Question: I've created a simple mac app that uses the Cocoa wrapper for libspotify.
When I export the project as an Application and try to run it, it crashes immediately.
Crash report:
'''
Application Specific Information:
dyld: launch, loading dependent libraries
Dyld Error Message:
Library not loaded: @rpath/CocoaLibSpotify.framework/Versions/A/CocoaLibSpotify
Referenced from: /Users/USER/Desktop/Wunderkiste.app/Contents/MacOS/Wunderkiste
Reason: image not found
'''
otool output:
'''
$ otool -L ~/Desktop/Wunderkiste.app/Contents/MacOS/Wunderkiste
@rpath/CocoaLibSpotify.framework/Versions/A/CocoaLibSpotify (compatibility version 1.0.0, current version 1.0.0)
/System/Library/Frameworks/Cocoa.framework/Versions/A/Cocoa (compatibility version 1.0.0, current version 20.0.0)
/System/Library/Frameworks/Foundation.framework/Versions/C/Foundation (compatibility version 300.0.0, current version 1056.0.0)
/usr/lib/libobjc.A.dylib (compatibility version 1.0.0, current version 228.0.0)
/usr/lib/libSystem.B.dylib (compatibility version 1.0.0, current version 1197.1.1)
/System/Library/Frameworks/AppKit.framework/Versions/C/AppKit (compatibility version 45.0.0, current version 1265.0.0)
/System/Library/Frameworks/CoreData.framework/Versions/A/CoreData (compatibility version 1.0.0, current version 481.0.0)
/System/Library/Frameworks/CoreFoundation.framework/Versions/A/CoreFoundation (compatibility version 150.0.0, current version 855.11.0)
'''
Project - Build Phases

Any ideas?
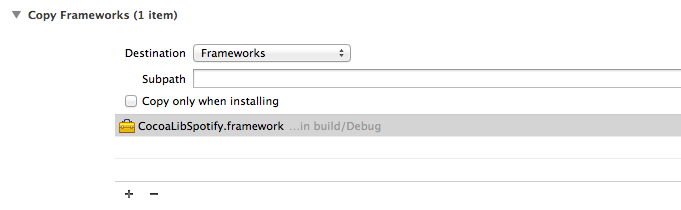
Answer: The 'Runtime Search Paths' build setting in your project needs to contain '@loader_path/../Frameworks' to tell the dynamic linker where to find CocoaLibSpotify at runtime.
See <URL> by Mike Ash for a detailed discussion.